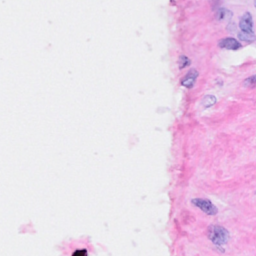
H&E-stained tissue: Breast